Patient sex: M
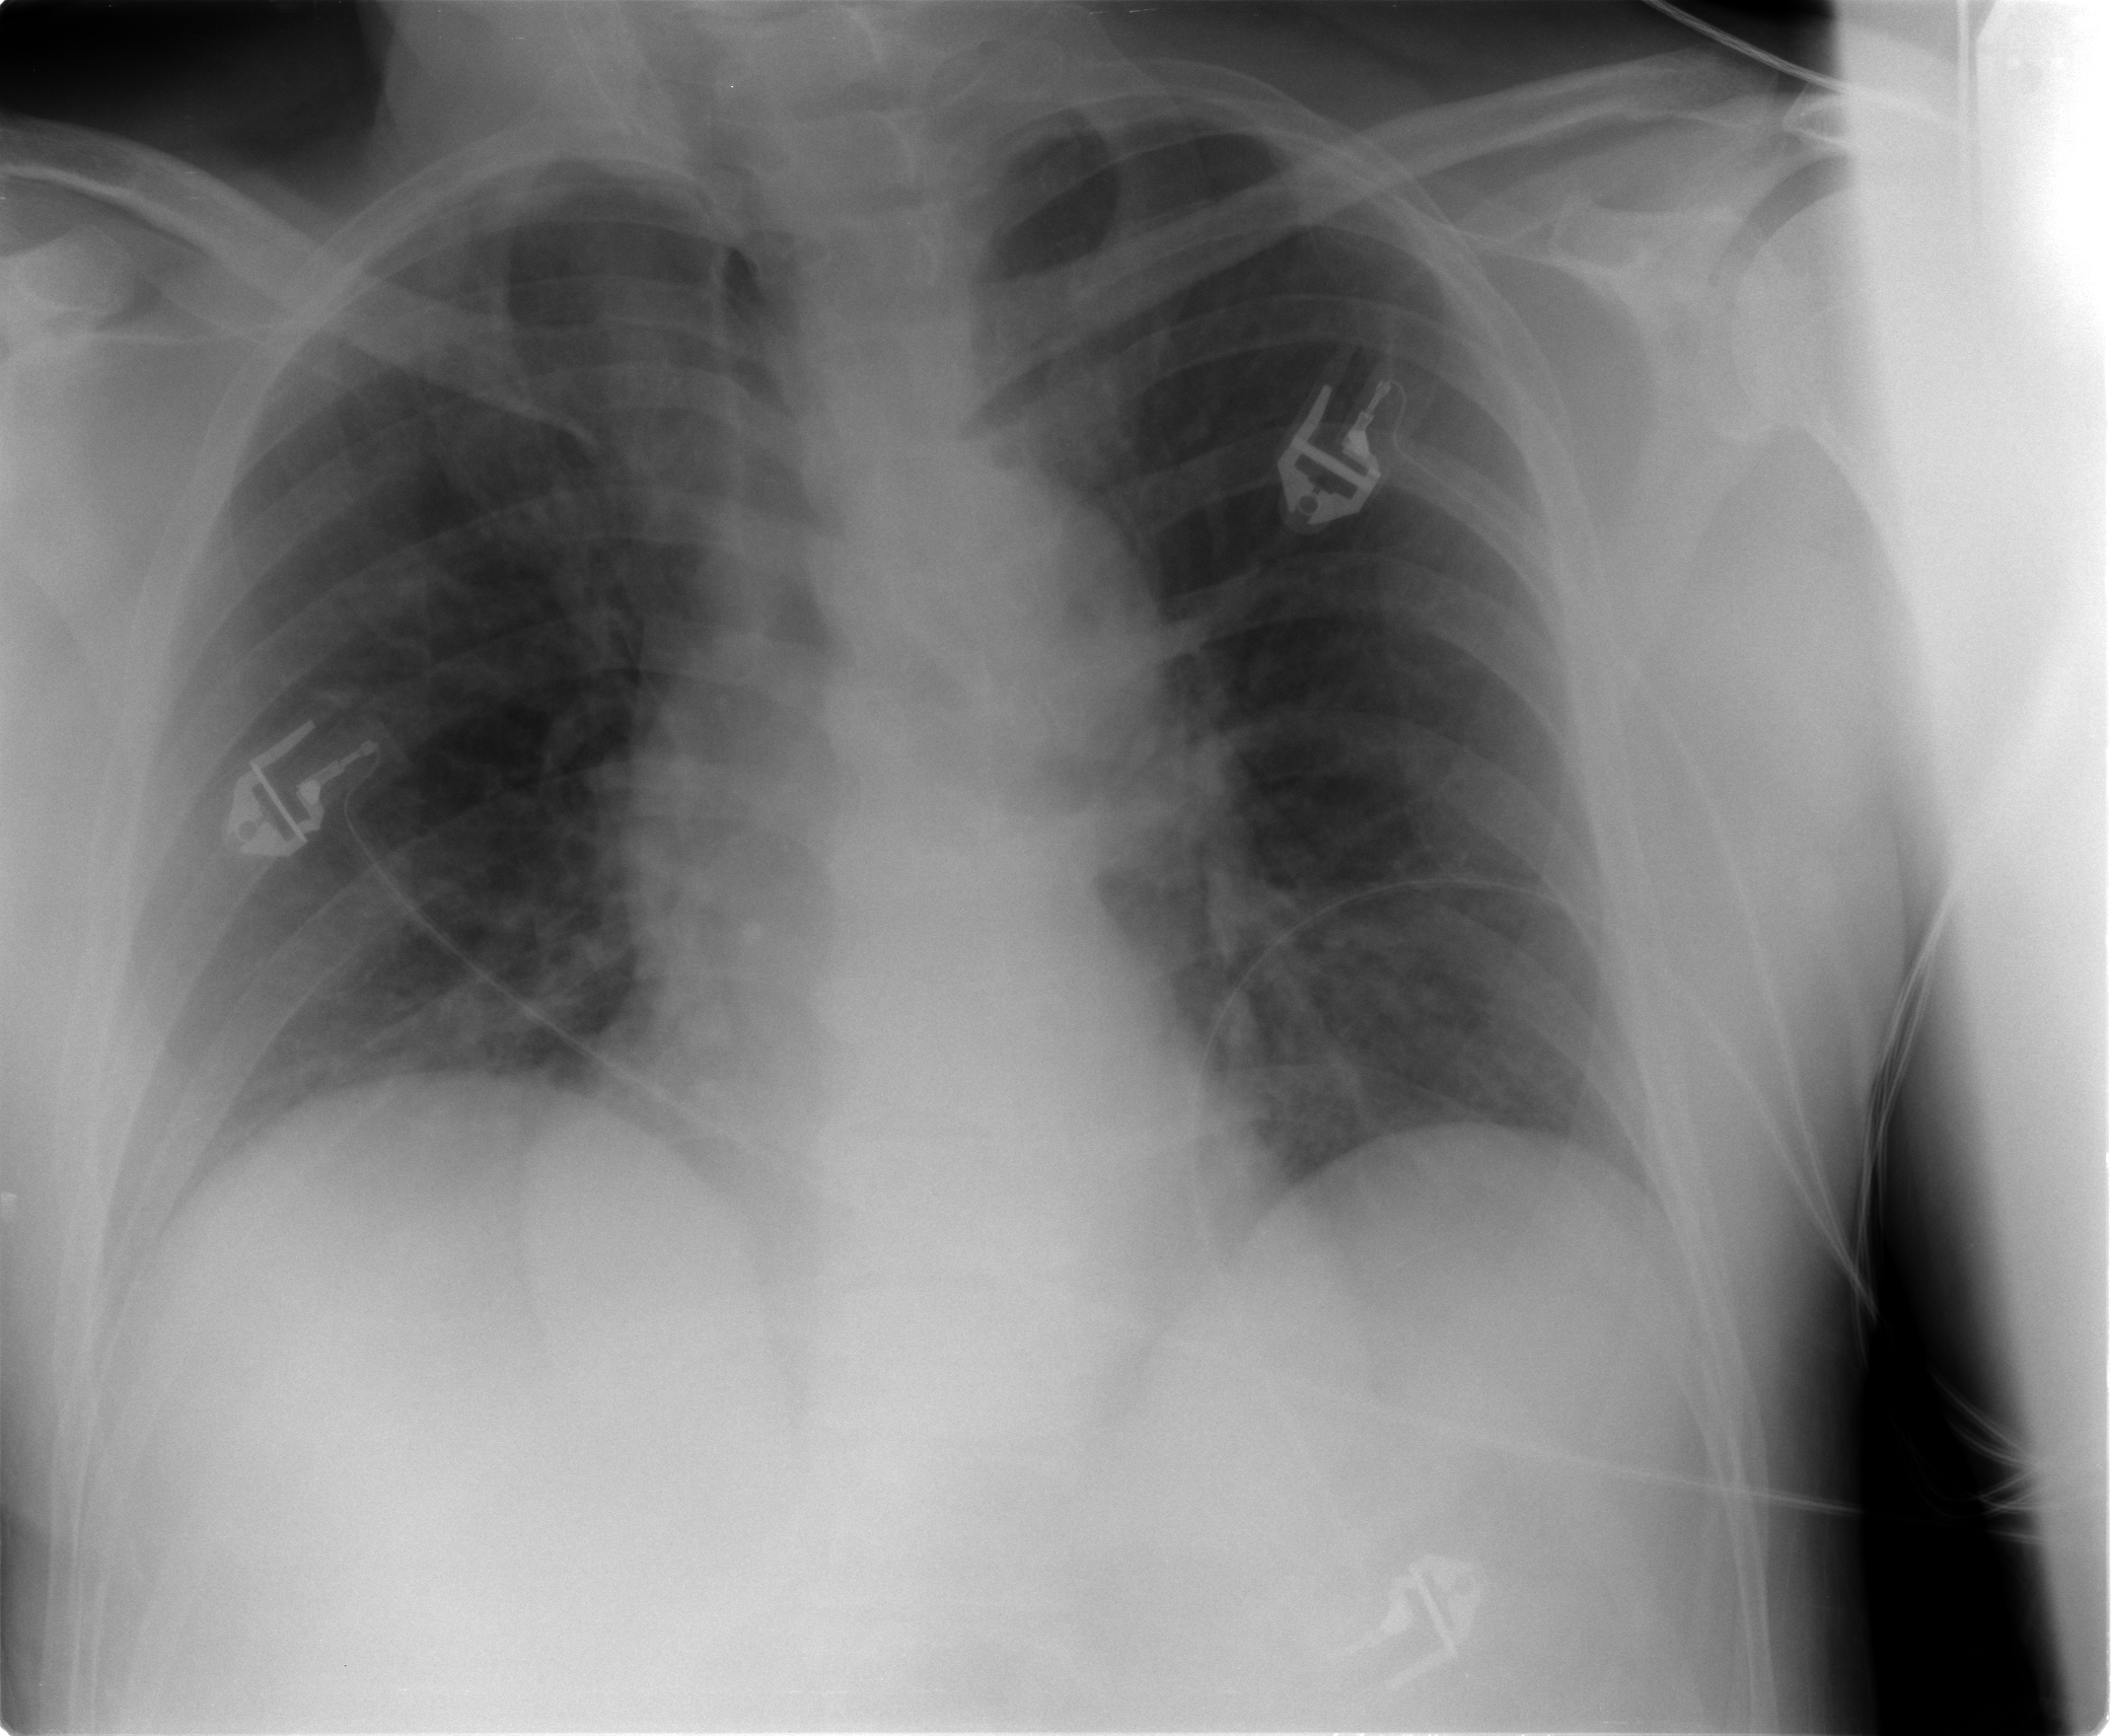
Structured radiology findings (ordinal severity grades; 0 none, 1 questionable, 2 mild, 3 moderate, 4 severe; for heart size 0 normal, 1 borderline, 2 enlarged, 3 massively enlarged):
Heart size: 1
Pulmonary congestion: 0
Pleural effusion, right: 0
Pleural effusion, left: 0
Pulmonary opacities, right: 0
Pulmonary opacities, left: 0
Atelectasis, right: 2
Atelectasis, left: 2